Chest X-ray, PA view. Patient: 44 years old, sex F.
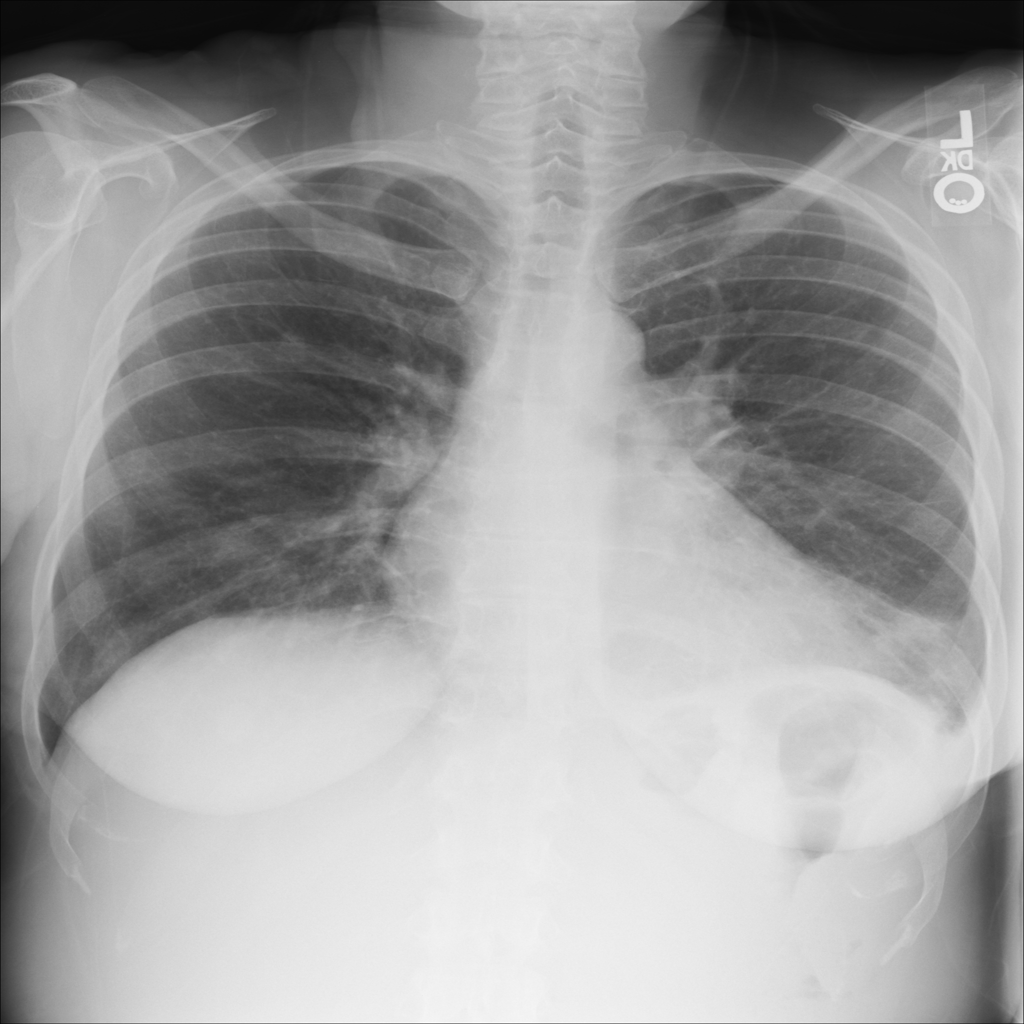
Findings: Infiltration